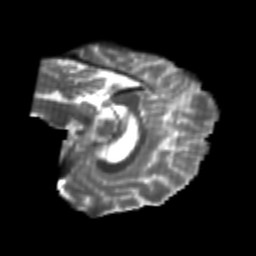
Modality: T2w
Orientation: sagittal
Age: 26
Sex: female
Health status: healthy
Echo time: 0.074 s